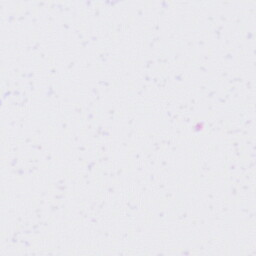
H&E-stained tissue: Liver